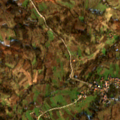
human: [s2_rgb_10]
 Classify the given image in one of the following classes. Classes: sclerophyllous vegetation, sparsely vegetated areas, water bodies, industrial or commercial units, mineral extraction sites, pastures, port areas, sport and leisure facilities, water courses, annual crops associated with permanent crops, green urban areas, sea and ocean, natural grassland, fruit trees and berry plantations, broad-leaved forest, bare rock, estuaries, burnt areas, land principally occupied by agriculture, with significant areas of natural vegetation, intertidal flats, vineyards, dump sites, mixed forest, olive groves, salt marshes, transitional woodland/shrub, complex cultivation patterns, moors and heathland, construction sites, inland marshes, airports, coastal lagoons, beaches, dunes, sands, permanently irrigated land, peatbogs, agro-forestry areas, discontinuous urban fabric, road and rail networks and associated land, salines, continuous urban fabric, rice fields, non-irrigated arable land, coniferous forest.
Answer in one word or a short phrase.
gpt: complex cultivation patterns, land principally occupied by agriculture, with significant areas of natural vegetation, broad-leaved forest